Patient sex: M
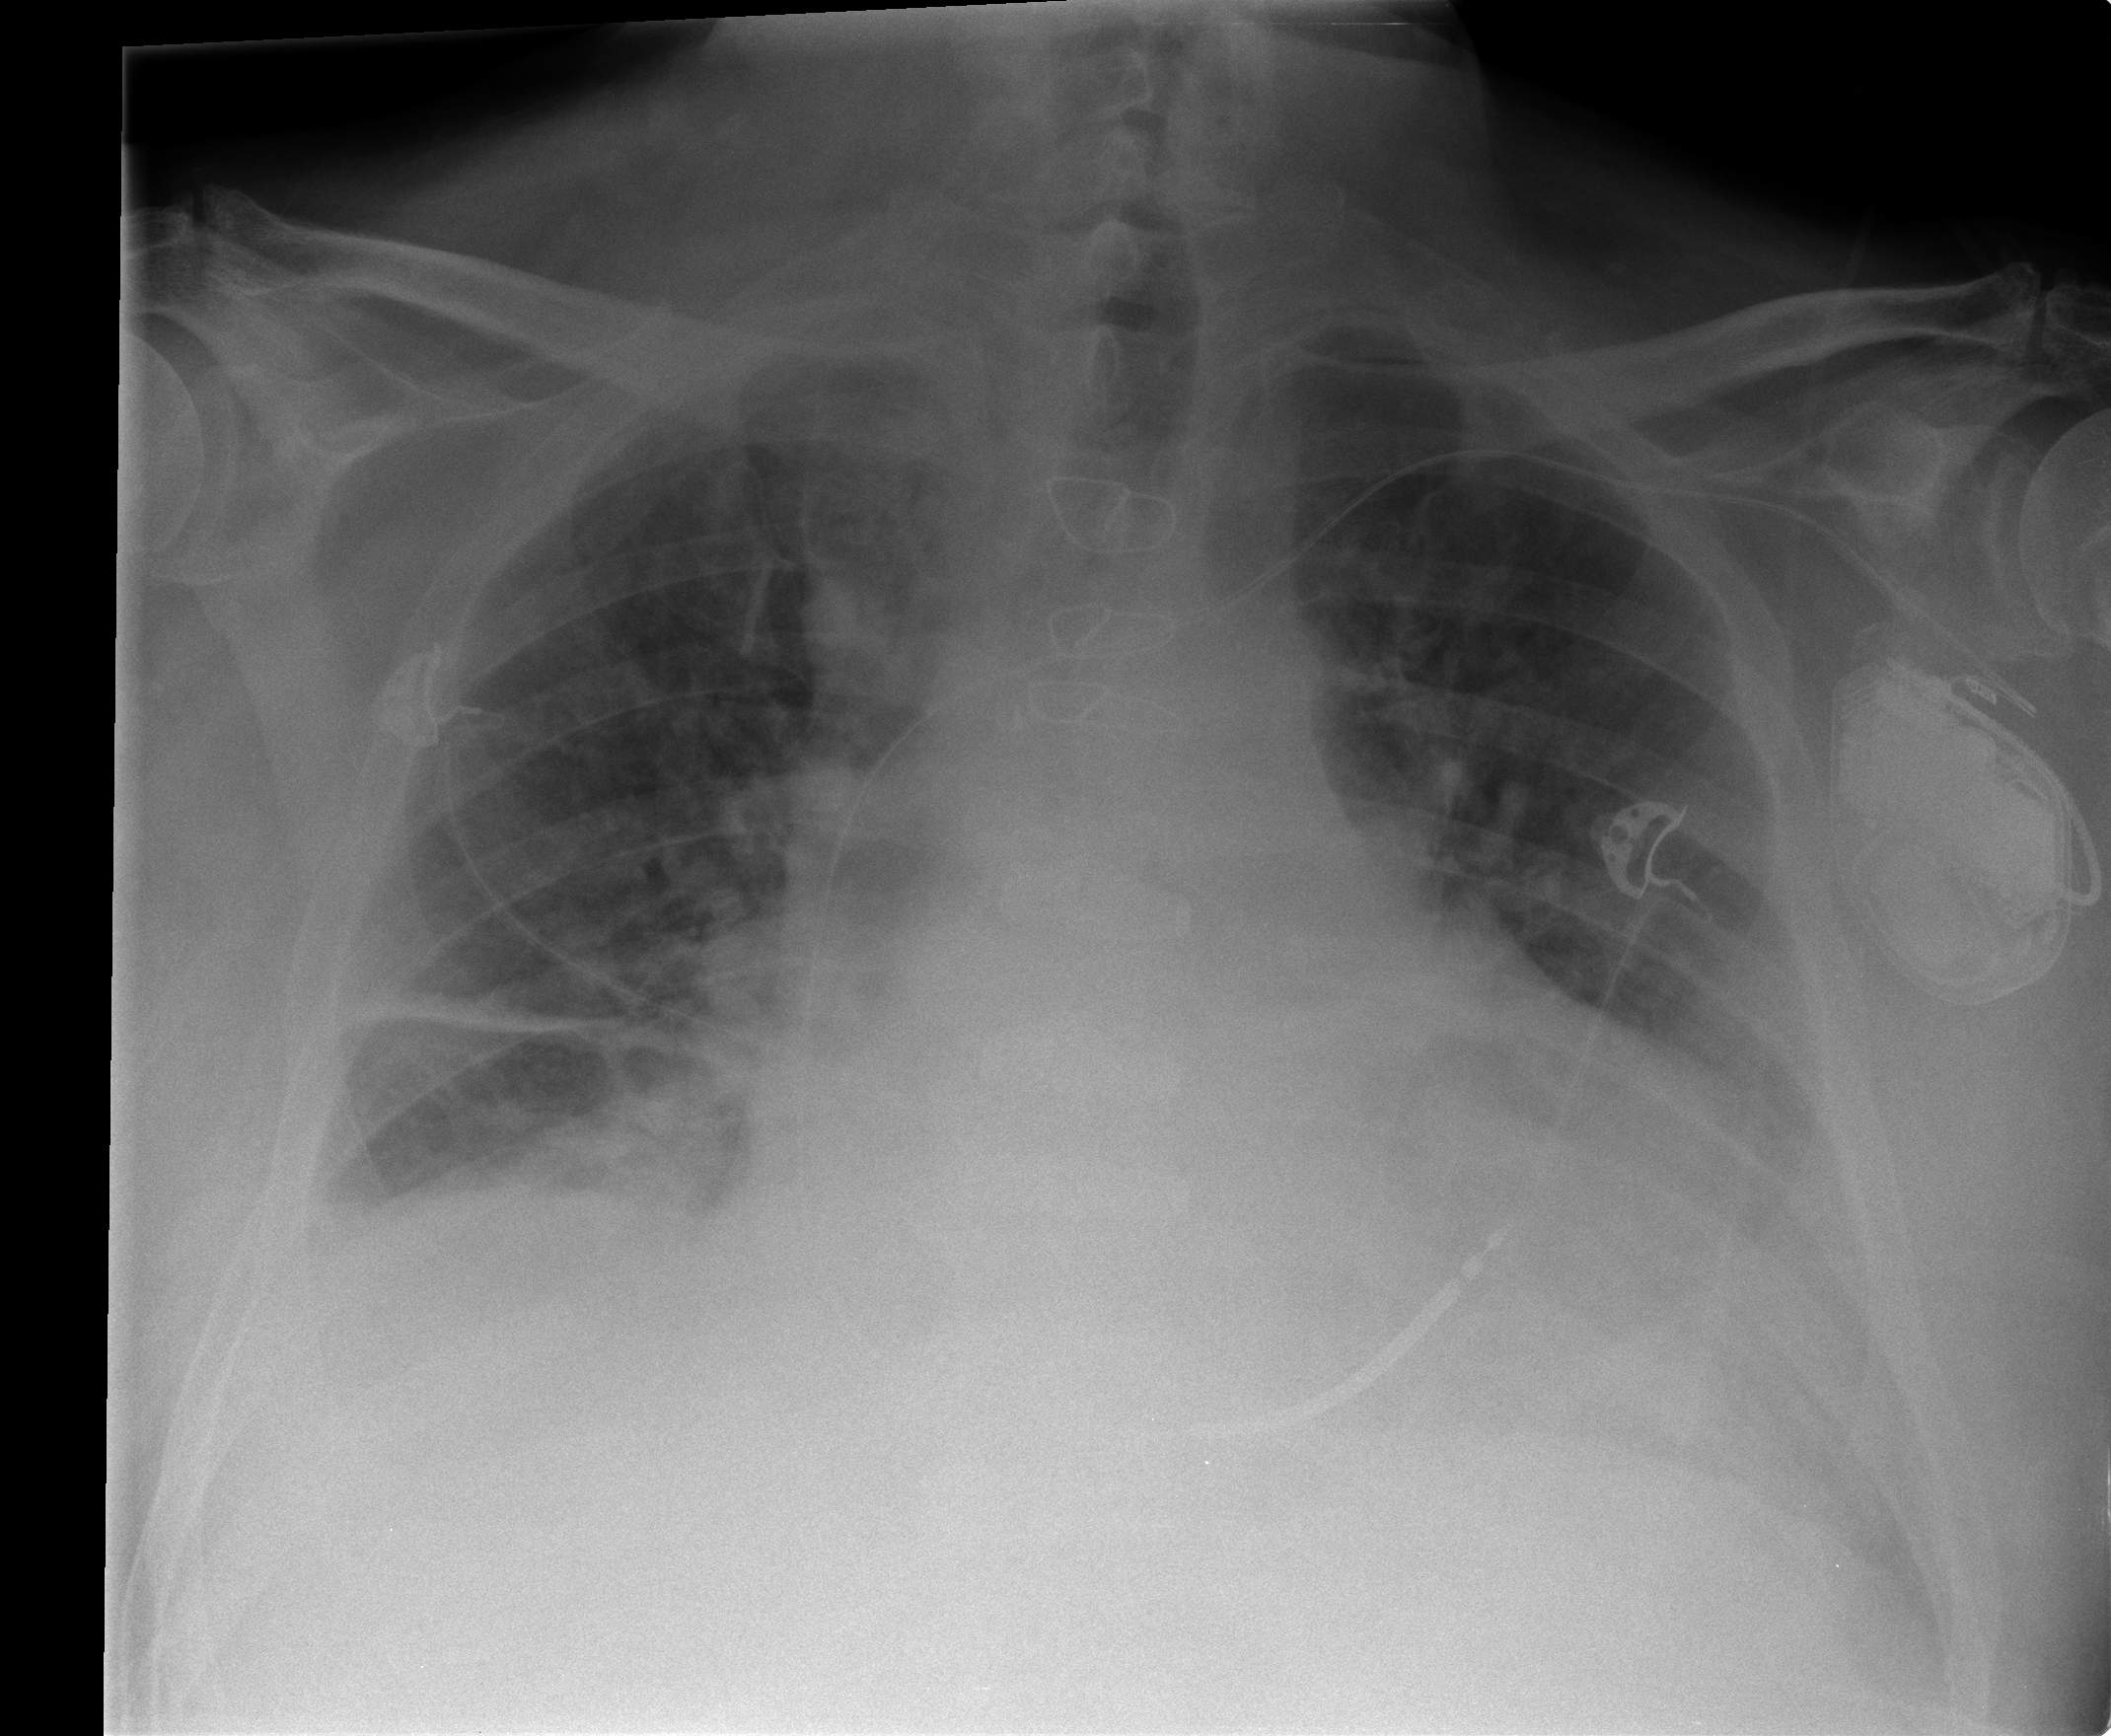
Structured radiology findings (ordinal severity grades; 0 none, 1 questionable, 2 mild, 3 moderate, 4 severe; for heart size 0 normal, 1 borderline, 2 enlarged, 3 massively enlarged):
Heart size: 2
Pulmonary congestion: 0
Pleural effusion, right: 2
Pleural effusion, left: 1
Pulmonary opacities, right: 0
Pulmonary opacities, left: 0
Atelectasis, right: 2
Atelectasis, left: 1